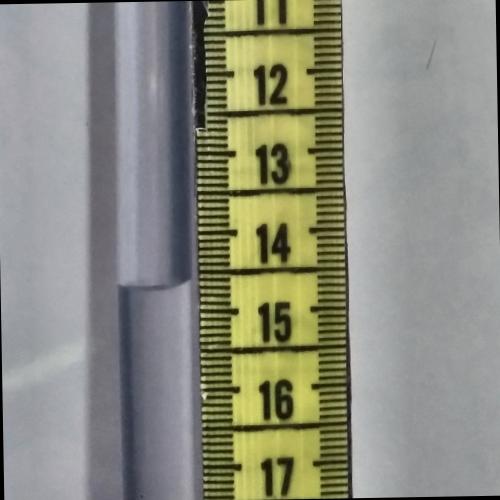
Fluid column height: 14.6 cm